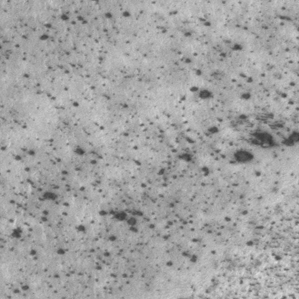
Label: frost